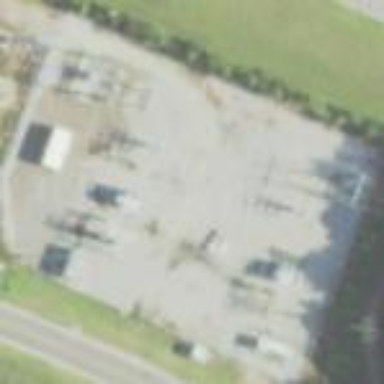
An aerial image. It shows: There is distribution substation enclosed by fence.